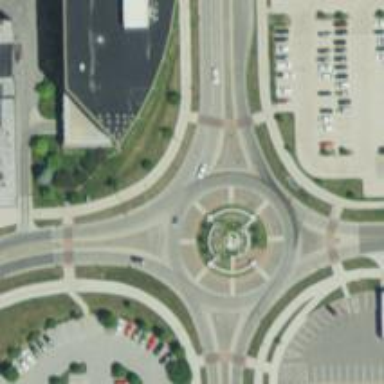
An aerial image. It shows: Roundabout at primary highway.